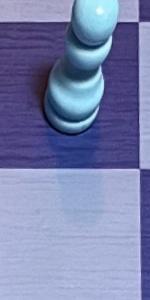
Label: Empty